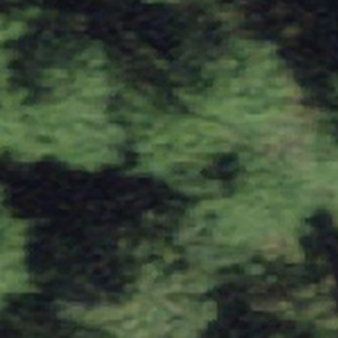
Label: other